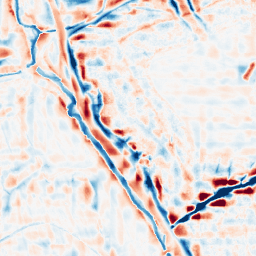
Category: wavelet
Decomposition family: wavelet_reverse_biorthogonal
Decomposition parameters: wavelet: rbio1.3
level: 4
Upsampling method: quadratic
Upsampling parameters: scale: 2
Upsampling scale: 2